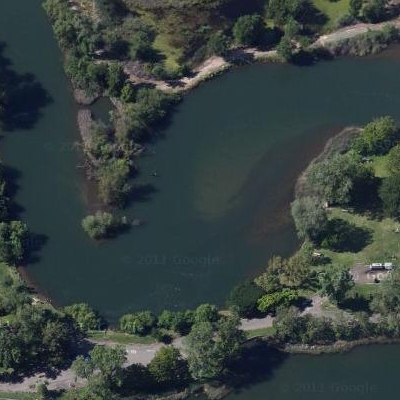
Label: RiverLake